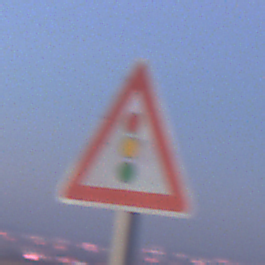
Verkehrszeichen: Lichtzeichenanlage
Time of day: SunriseSunset
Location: Outdoor (Nature)
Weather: Clear
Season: NotSpecified
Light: Natural